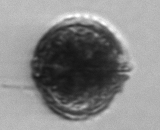
Label: Alexandrium_catenella